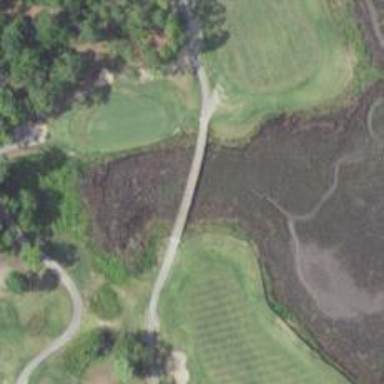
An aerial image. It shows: Path on bridge designed for golf carts.